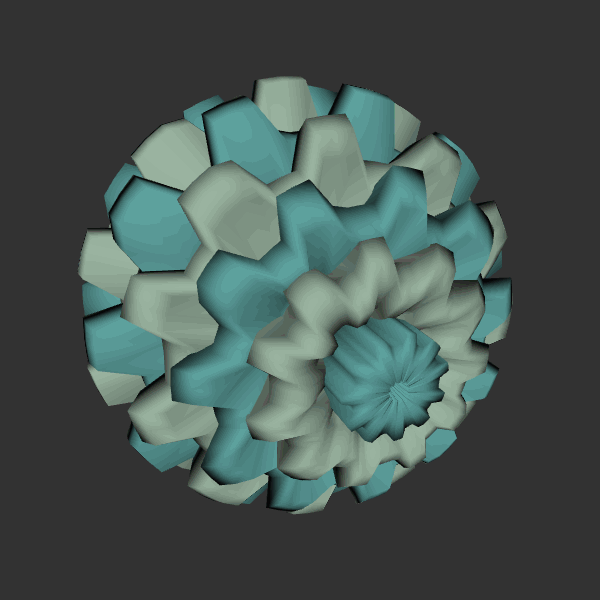
Background: dark